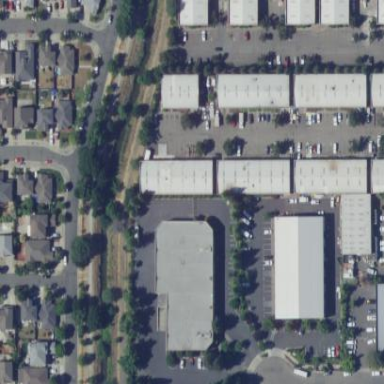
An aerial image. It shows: Retail area.